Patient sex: M
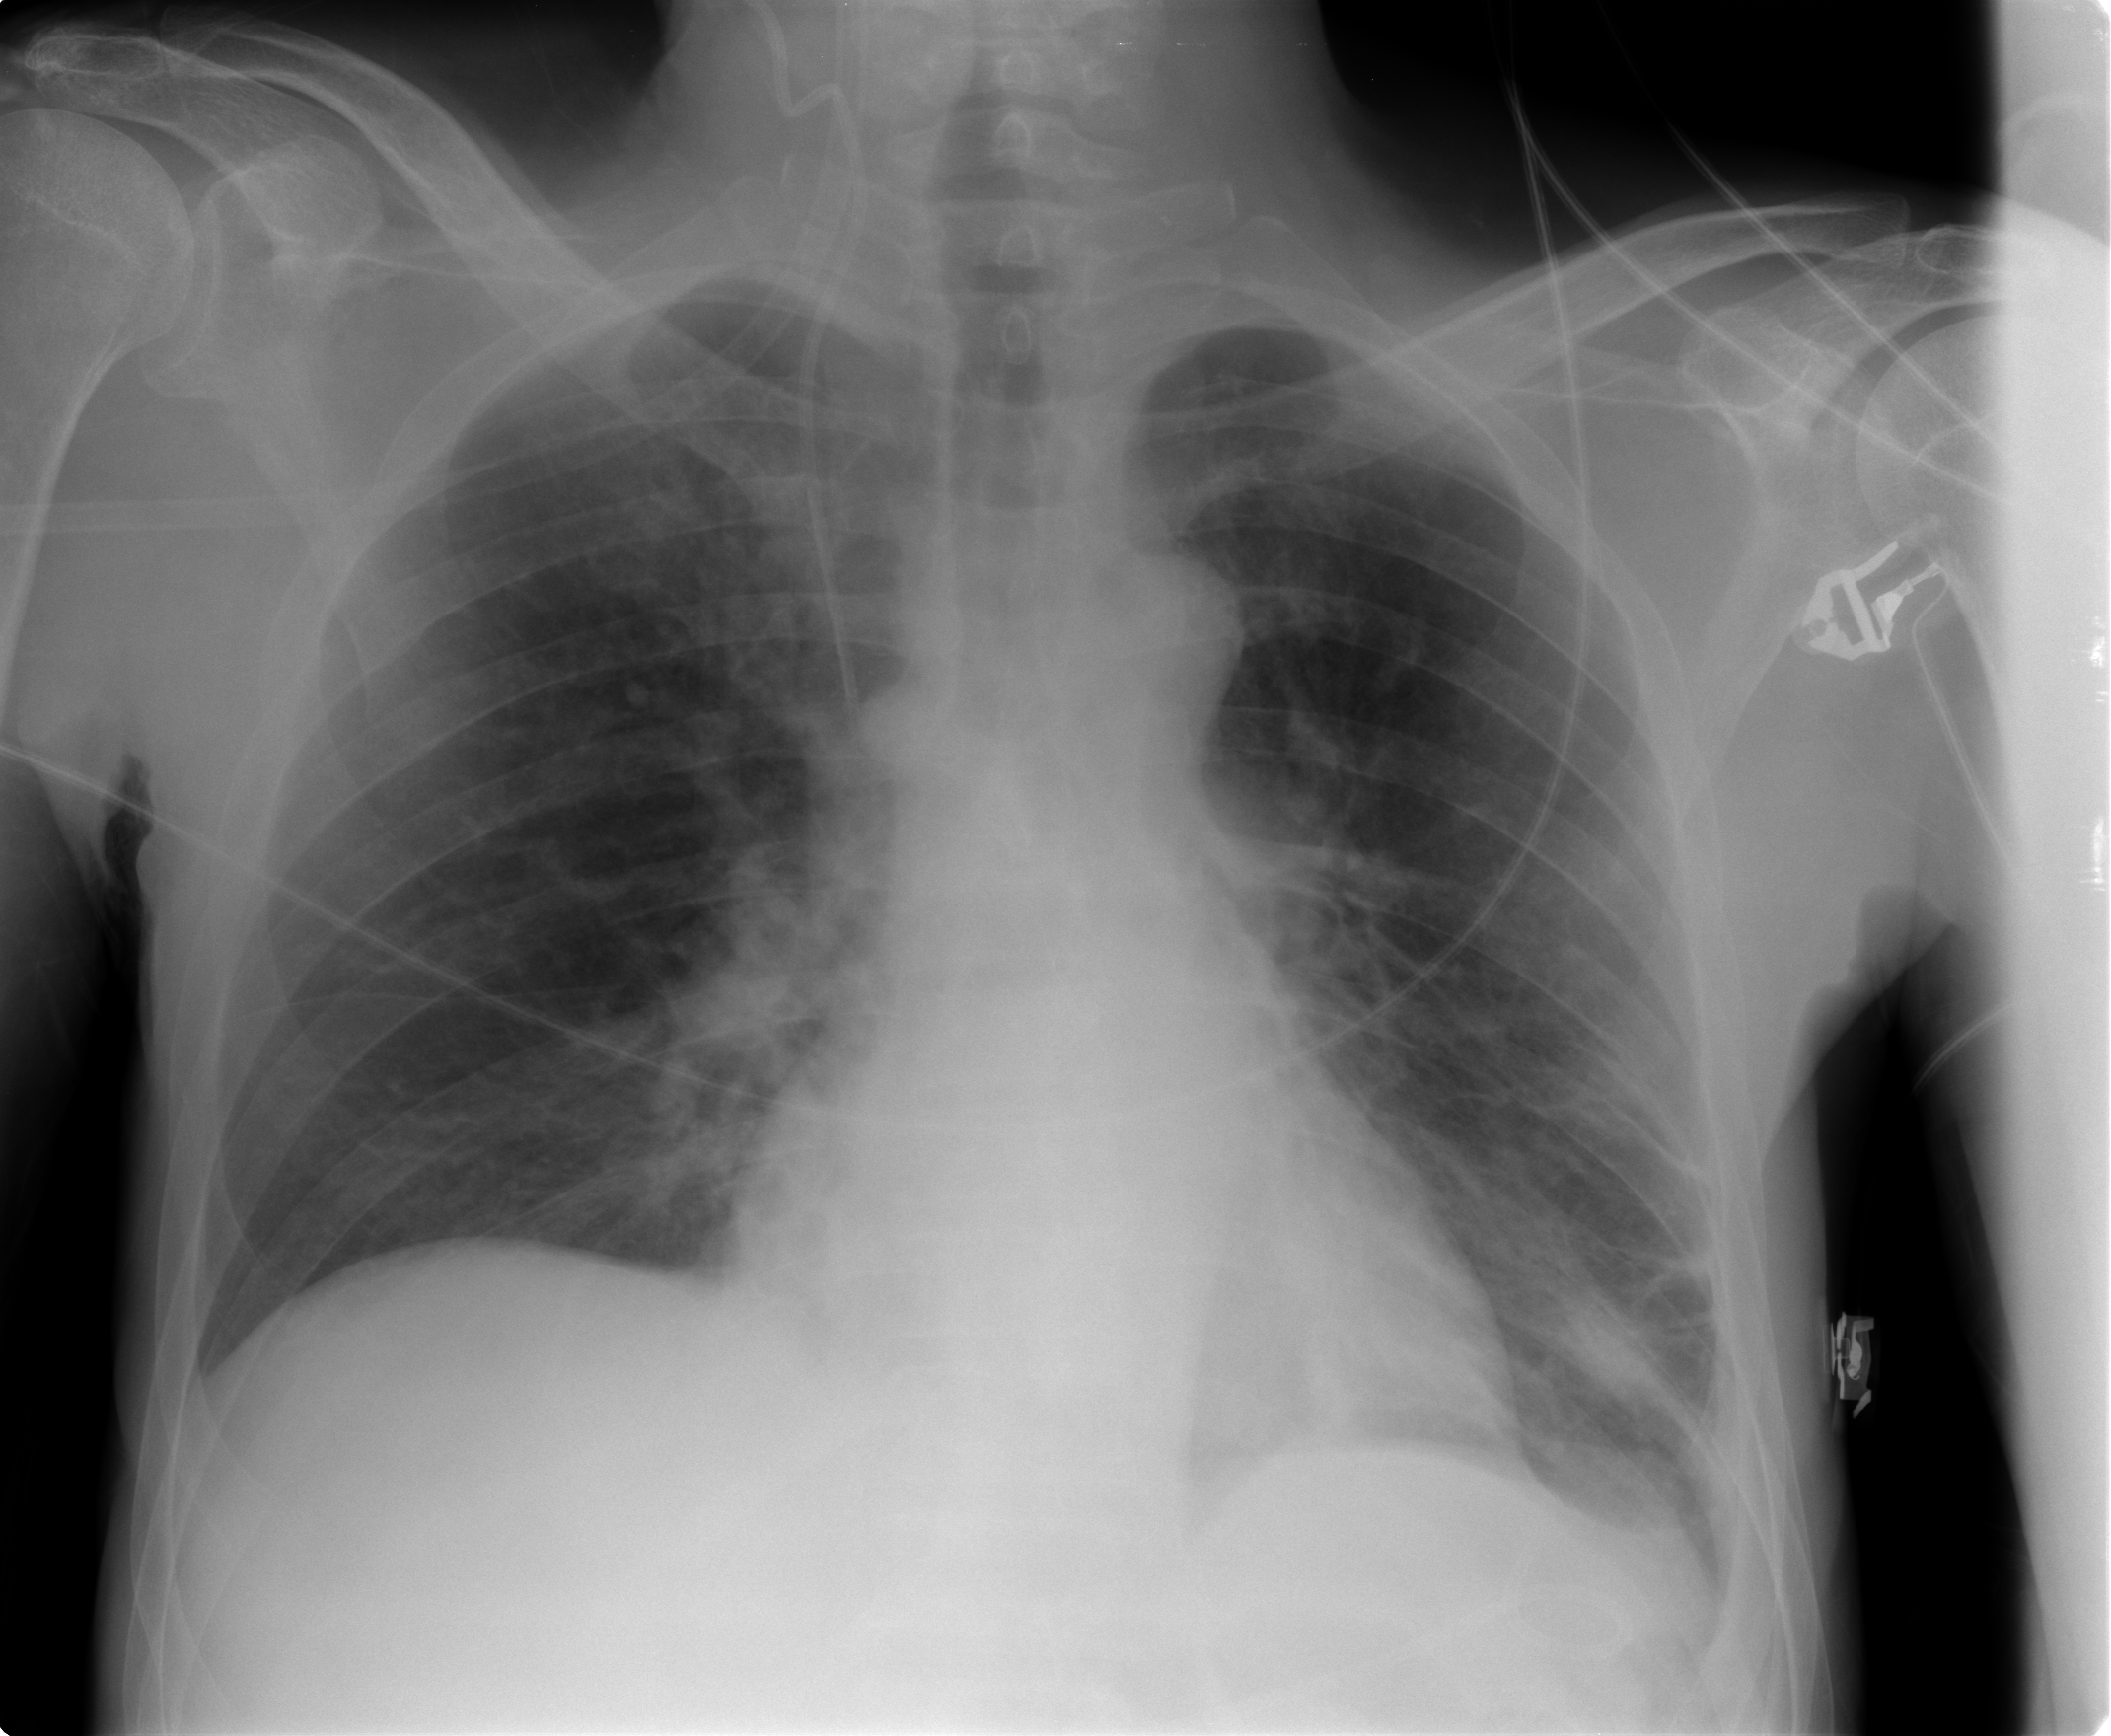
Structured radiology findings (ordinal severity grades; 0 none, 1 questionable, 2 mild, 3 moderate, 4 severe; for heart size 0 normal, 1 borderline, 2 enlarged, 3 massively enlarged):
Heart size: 0
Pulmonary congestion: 0
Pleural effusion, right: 0
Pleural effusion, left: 1
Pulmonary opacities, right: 0
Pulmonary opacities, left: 1
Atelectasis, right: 0
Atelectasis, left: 2